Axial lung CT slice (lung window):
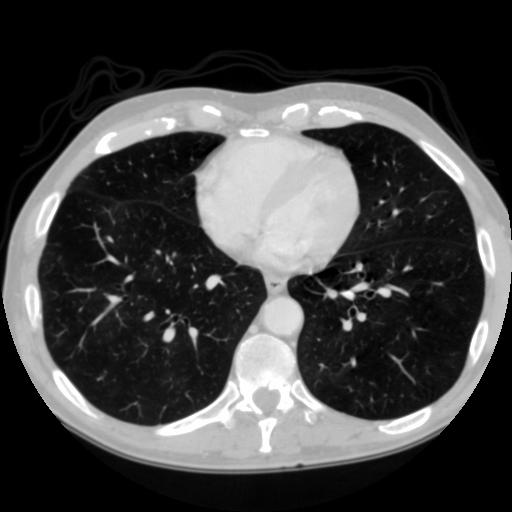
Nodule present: no